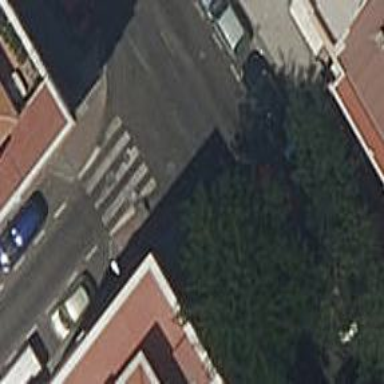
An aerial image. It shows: Marked crossing on the road.